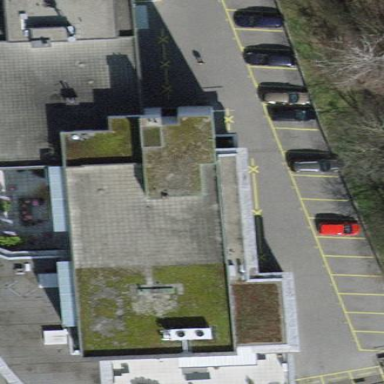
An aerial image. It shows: Commercial building with flat roof.